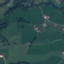
Land use / land cover class: Pasture